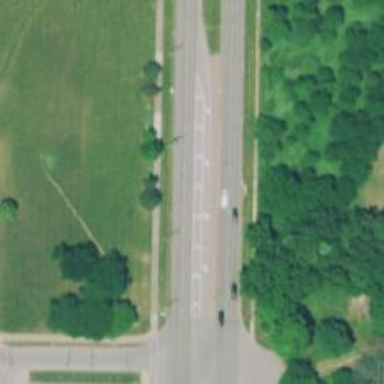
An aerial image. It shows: Solid road edge marking.